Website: slack
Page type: payment
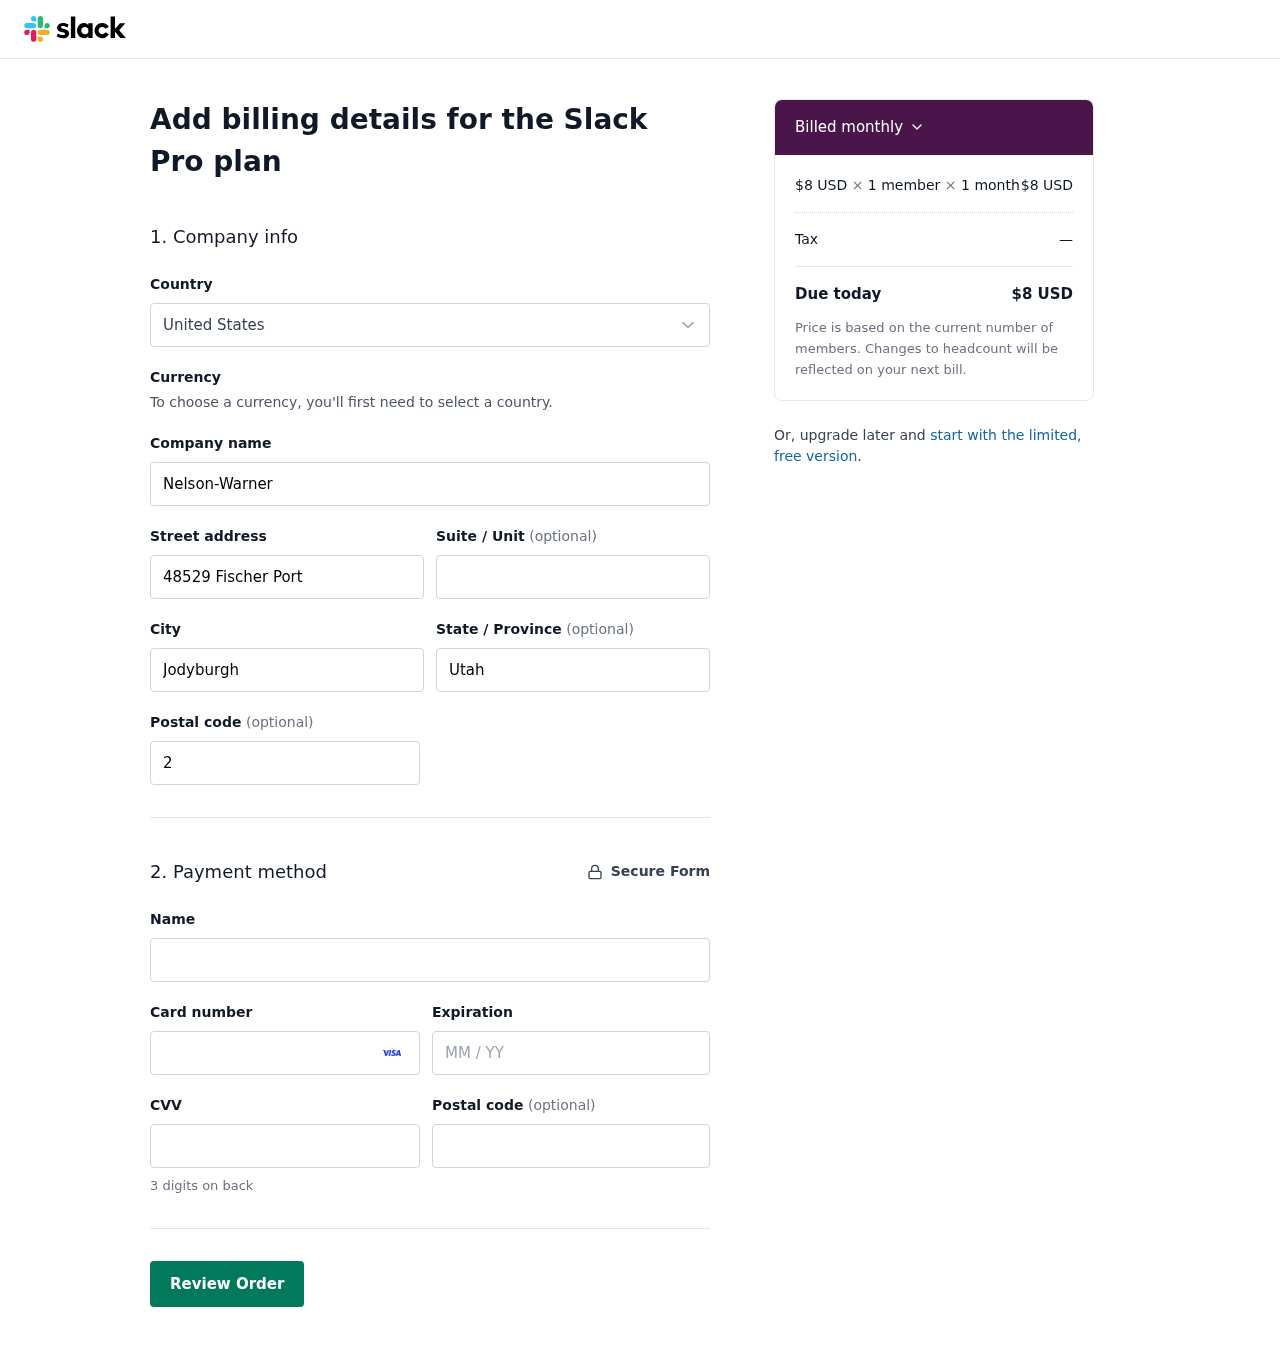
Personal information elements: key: PII_COUNTRY
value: United States
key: PII_COMPANY
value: Nelson-Warner
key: PII_STREET
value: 48529 Fischer Port
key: PII_CITY
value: Jodyburgh
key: PII_STATE
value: Utah
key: PII_POSTCODE
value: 26151
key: PII_FULLNAME
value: William Gray
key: PII_CARD_NUMBER
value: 4628 7312 3011 9483
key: PII_CARD_EXPIRY
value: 12/27
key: PII_CARD_CVV
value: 806
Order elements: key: ORDER_PRICE_PER_MEMBER
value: $8 USD
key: ORDER_NUM_MEMBERS
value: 1 member
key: ORDER_NUM_MONTHS
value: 1 month
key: ORDER_SUBTOTAL
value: $8 USD
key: ORDER_TAX
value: —
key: ORDER_TOTAL
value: $8 USD